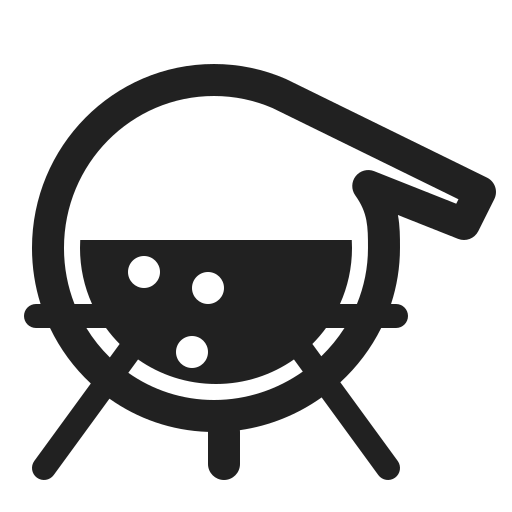
alembic high contrast